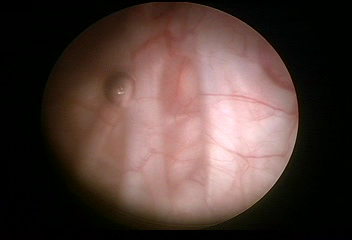
Modality: WLC
Class: Normal mucosa
Bladder cancer association: No